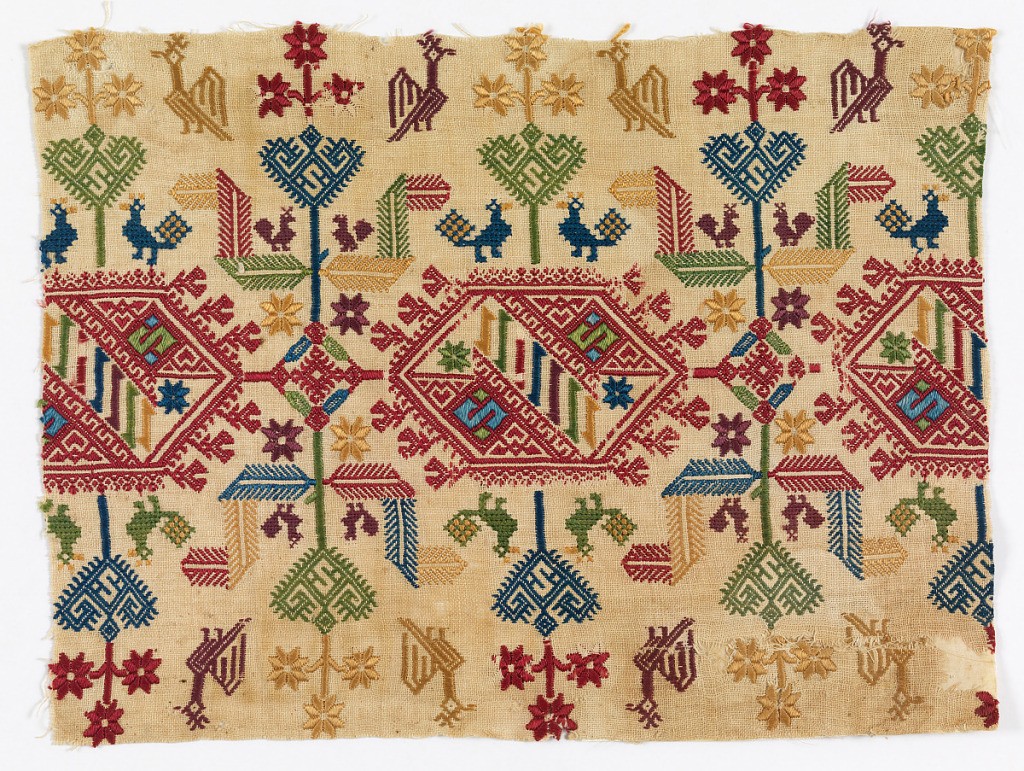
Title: Textile
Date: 18th century
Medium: silk embroidery on linen foundation Technique: embroidered on plain weave
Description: Design of geometric forms with stylized plants and birds in red, yellow, blue, green and tan on white ground.